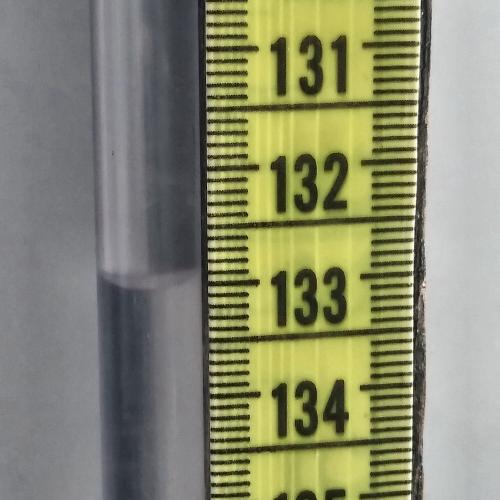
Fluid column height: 133.0 cm